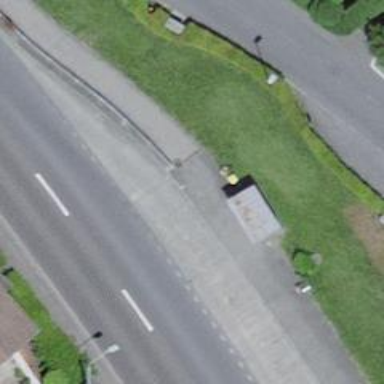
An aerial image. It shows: Platform for public transport is situated by the road.